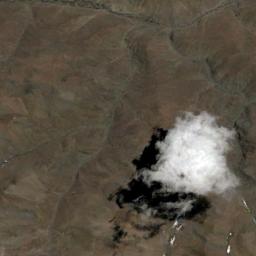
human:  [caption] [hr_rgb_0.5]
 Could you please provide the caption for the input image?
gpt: The clouds are in the air and the clouds are cast on the green and brown intersecting ground .

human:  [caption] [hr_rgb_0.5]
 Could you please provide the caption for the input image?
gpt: A thin cloud of thin clouds floated in the air .

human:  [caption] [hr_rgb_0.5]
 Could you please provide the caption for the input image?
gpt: The white cloud is above bare land .

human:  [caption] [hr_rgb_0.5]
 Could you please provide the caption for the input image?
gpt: The cumulus clouds are located above the wasteland and the shadow of the clouds is on the wasteland .

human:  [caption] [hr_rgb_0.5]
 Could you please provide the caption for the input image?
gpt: One piece of white cloud over a brown land .